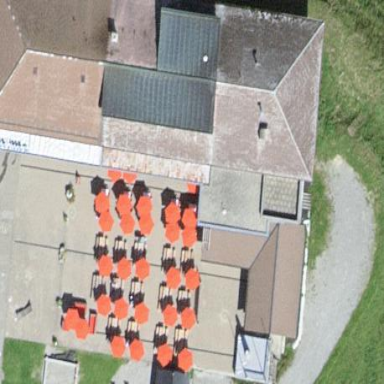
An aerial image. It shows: Outdoor seating area for leisure land.